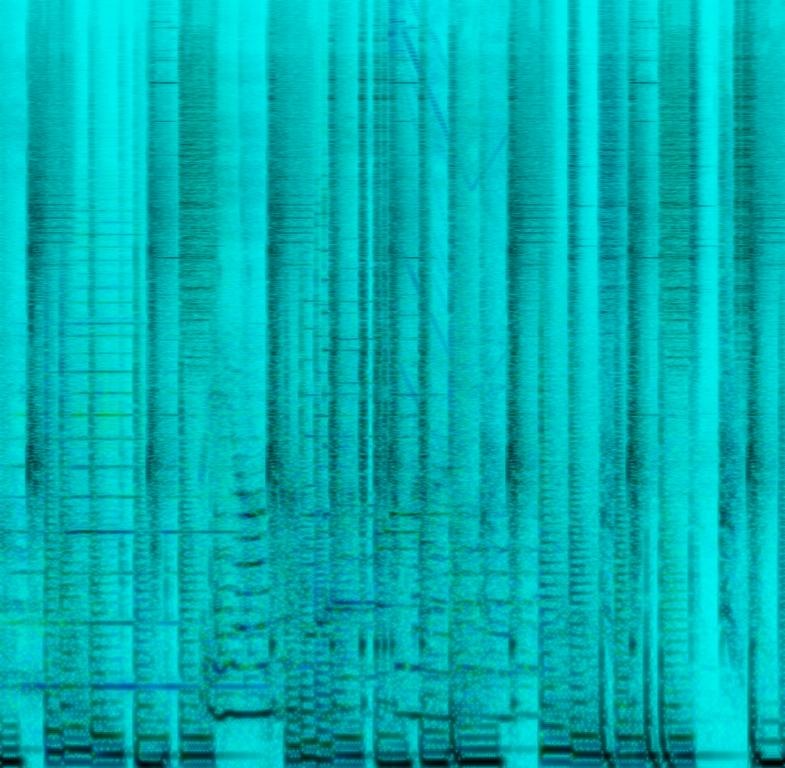
This beat contains a bassline that stands out also serving as melody. A rather complex digital drum is played along with male and female short vocal samples. A little tabla samples spices up the rhythm section along with a synthesizer hit. This instrumental is full of rhythmic elements. This song may be playing at home practicing rapping.